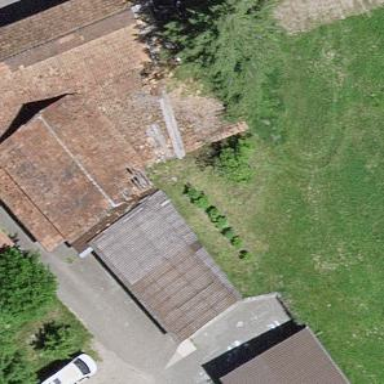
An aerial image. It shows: Shed.